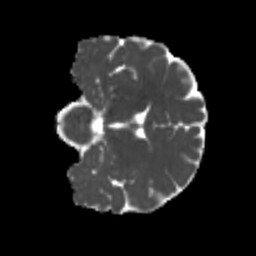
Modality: MD
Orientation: coronal
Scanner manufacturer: siemens
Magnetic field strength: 3 T
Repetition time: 4 s
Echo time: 0.0594 s